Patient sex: M
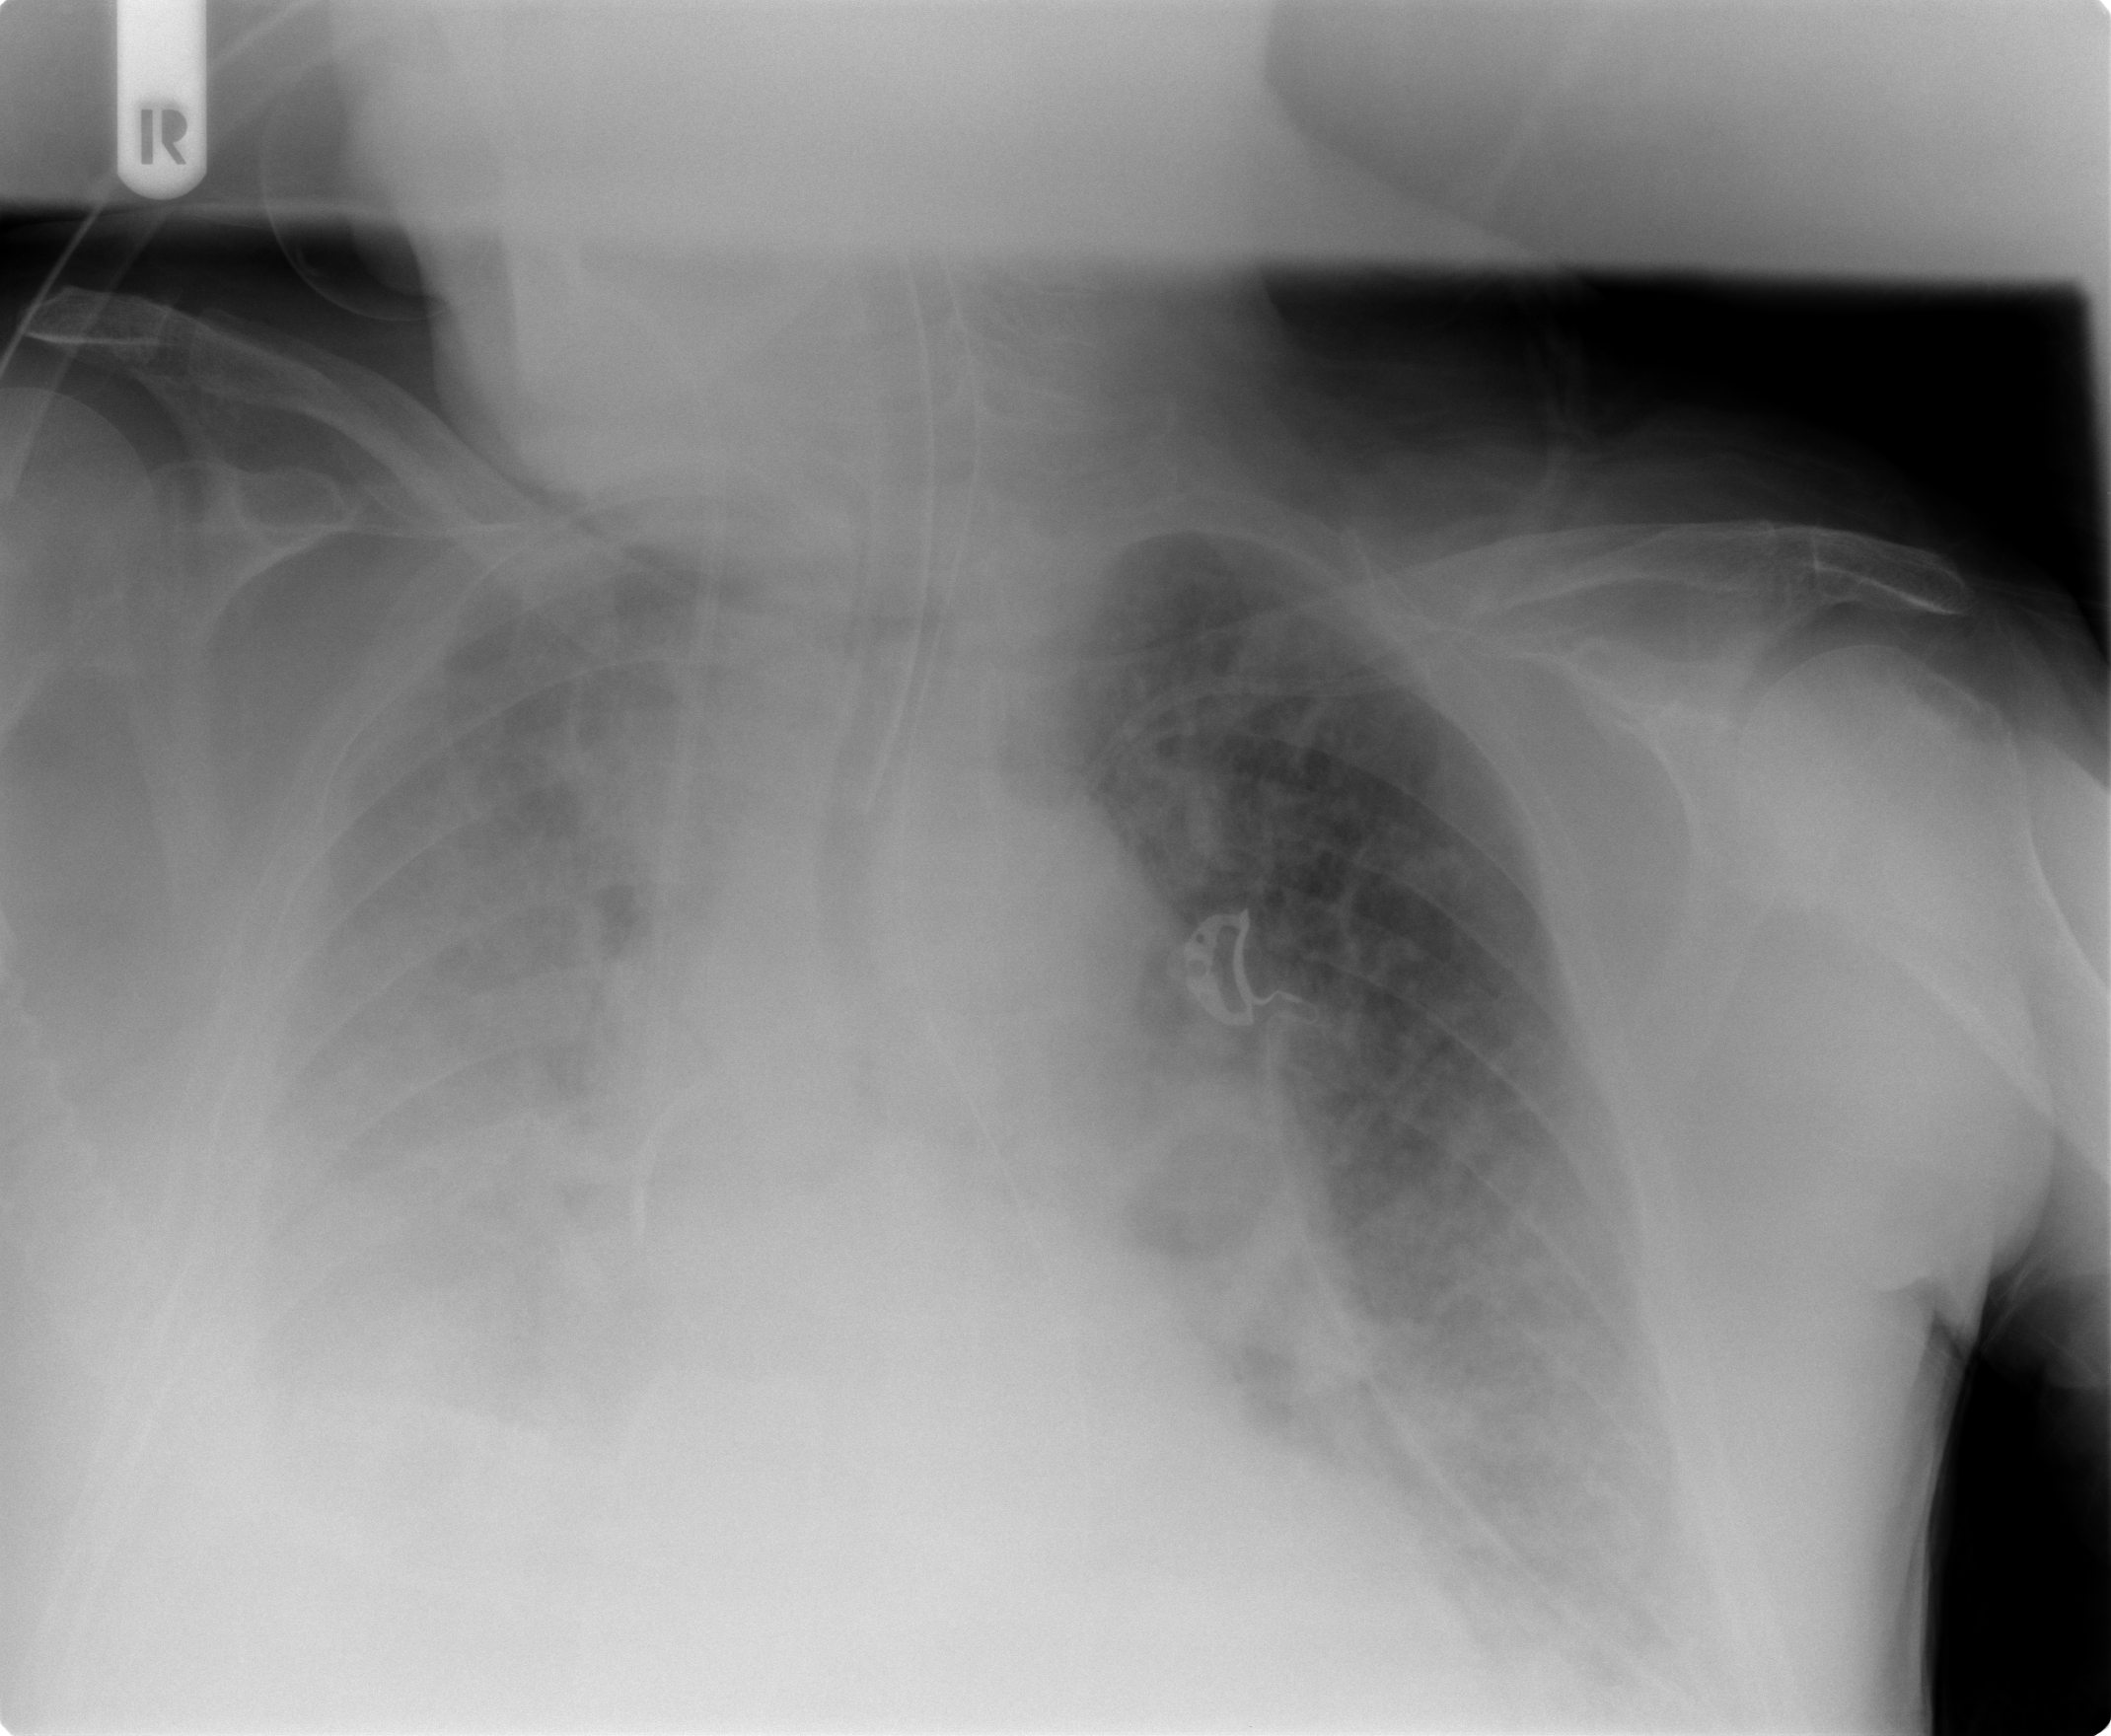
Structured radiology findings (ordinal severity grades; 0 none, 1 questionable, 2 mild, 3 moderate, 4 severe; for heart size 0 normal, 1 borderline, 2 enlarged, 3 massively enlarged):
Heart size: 2
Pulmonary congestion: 3
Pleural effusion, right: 3
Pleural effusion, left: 2
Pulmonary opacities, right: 2
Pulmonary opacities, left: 2
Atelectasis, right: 2
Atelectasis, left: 2